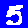
Digit: 5